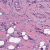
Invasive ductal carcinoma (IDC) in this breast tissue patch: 1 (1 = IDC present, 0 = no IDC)